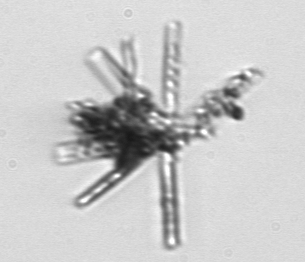
Label: Thalassionema